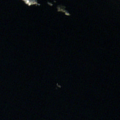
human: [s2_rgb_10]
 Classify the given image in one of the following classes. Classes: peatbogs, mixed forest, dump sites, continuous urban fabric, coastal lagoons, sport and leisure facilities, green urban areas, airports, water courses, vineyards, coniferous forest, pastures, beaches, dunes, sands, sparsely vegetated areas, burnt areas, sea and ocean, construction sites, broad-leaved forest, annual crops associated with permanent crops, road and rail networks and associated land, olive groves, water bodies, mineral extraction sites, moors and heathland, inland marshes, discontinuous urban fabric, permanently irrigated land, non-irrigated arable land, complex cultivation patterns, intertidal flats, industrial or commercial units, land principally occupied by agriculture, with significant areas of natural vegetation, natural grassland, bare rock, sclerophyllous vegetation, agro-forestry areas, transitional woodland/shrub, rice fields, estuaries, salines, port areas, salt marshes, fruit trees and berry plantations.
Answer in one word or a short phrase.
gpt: water bodies